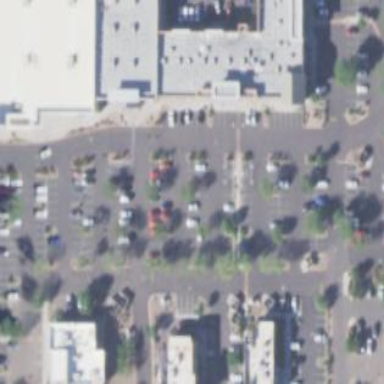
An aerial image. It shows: Retail area.